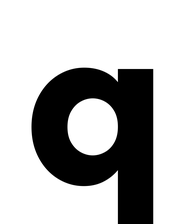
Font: Poppins-Bold